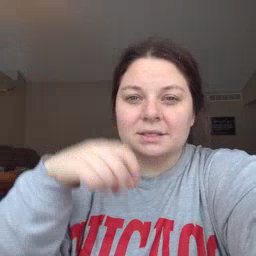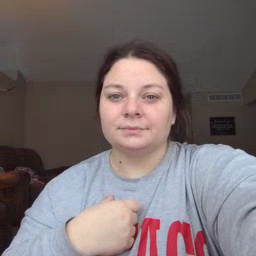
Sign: closet